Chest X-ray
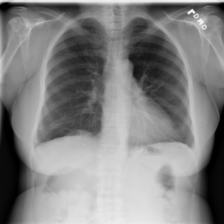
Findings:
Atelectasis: negative
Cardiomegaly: negative
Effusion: negative
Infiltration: negative
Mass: negative
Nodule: negative
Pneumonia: negative
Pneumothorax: negative
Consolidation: negative
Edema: negative
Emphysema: negative
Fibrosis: negative
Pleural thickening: negative
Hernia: negative